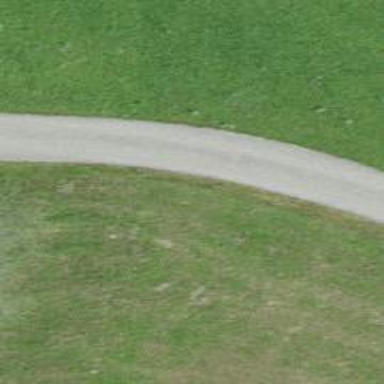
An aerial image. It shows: Path.